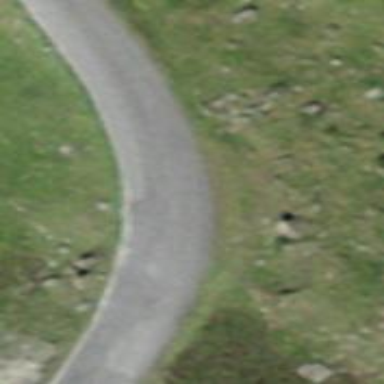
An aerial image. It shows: Tertiary road.